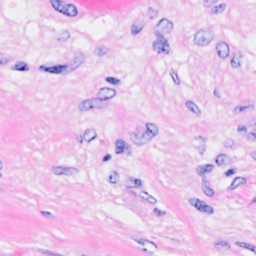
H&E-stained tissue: Breast